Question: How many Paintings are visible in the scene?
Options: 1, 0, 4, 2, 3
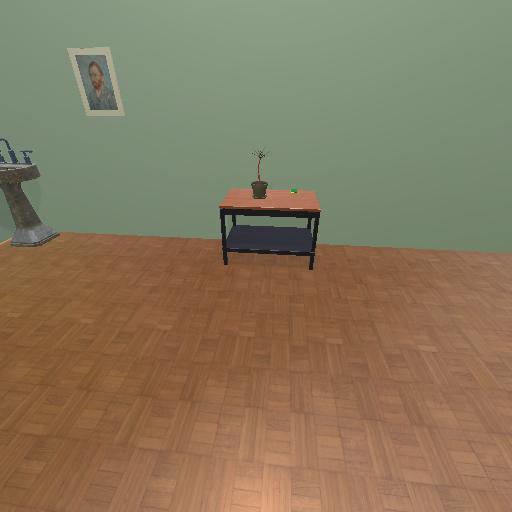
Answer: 1